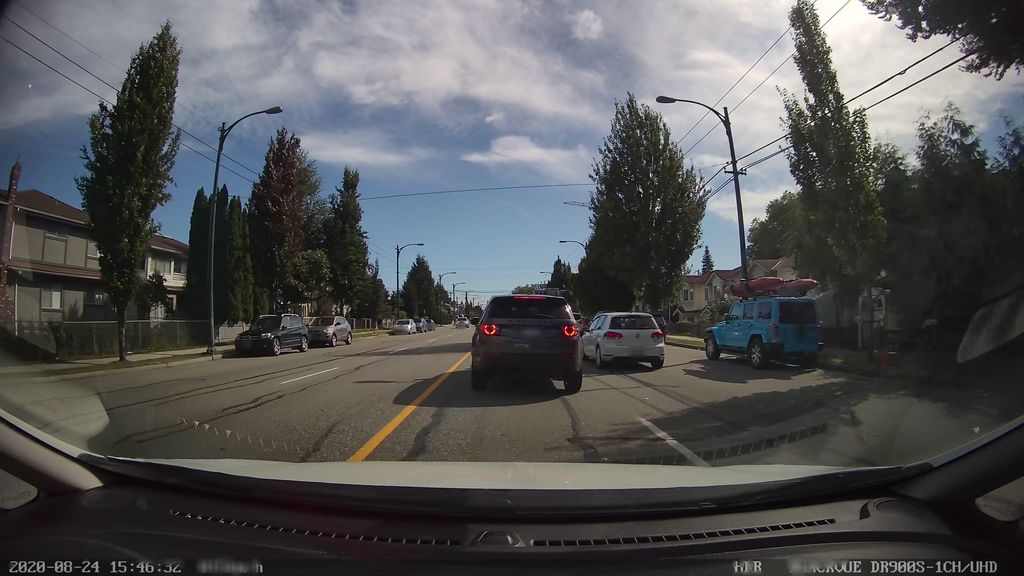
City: vancouver